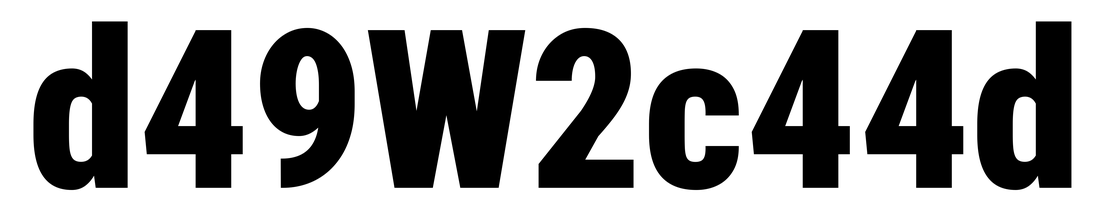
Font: Roboto_Condensed_Black